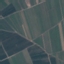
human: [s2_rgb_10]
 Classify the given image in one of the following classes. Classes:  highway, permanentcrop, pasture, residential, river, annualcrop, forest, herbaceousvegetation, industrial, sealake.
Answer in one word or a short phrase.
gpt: PermanentCrop